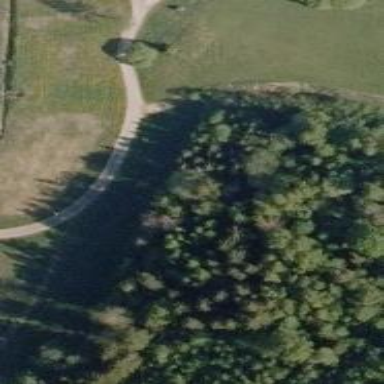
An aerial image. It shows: Path.